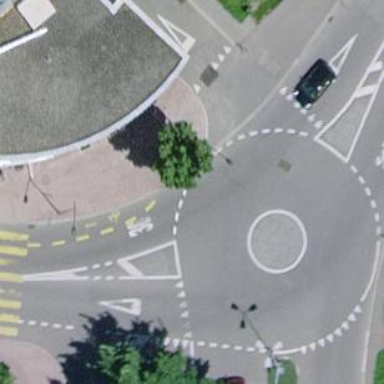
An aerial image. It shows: Residential road with asphalt surface leading to roundabout.